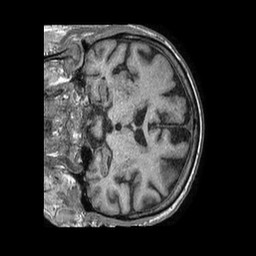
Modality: T1w
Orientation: coronal
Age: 79
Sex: male
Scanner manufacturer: philips
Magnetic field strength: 1.5 T
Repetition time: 0.007884 s
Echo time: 0.003622 s